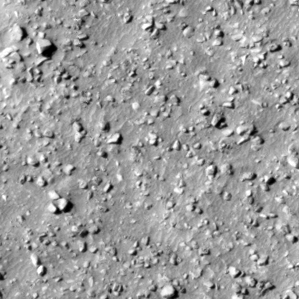
Label: non_frost